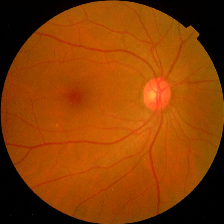
Diabetic retinopathy grade: No DR